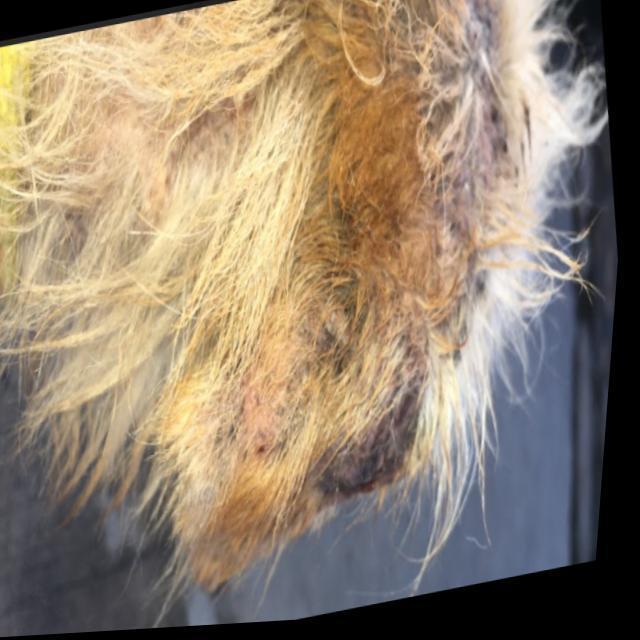
Canine demodicosis (Demodex mange) — caused by Demodex canis mites. Presents with alopecia, follicular papules, pustules, and comedones. Often localized on face and forelimbs.